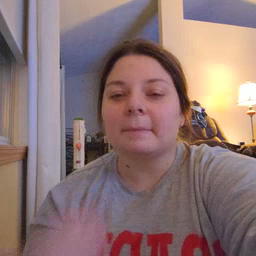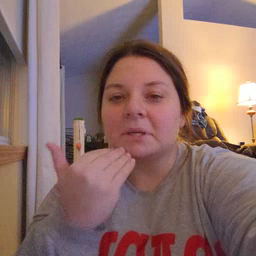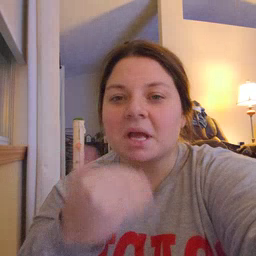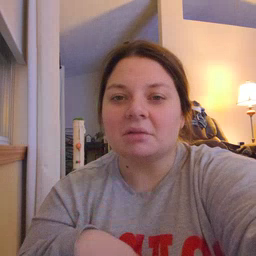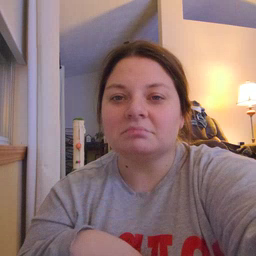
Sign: pizza